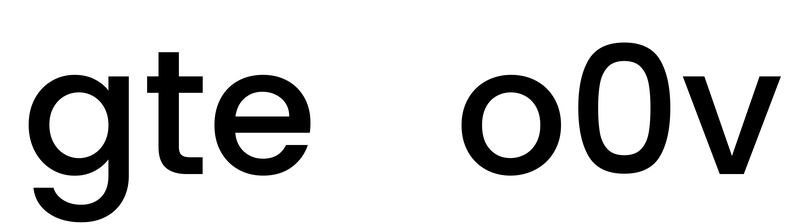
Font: Poppins-Medium